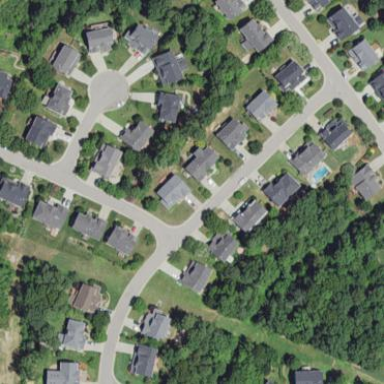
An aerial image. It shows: Residential area within neighborhood.